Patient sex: M
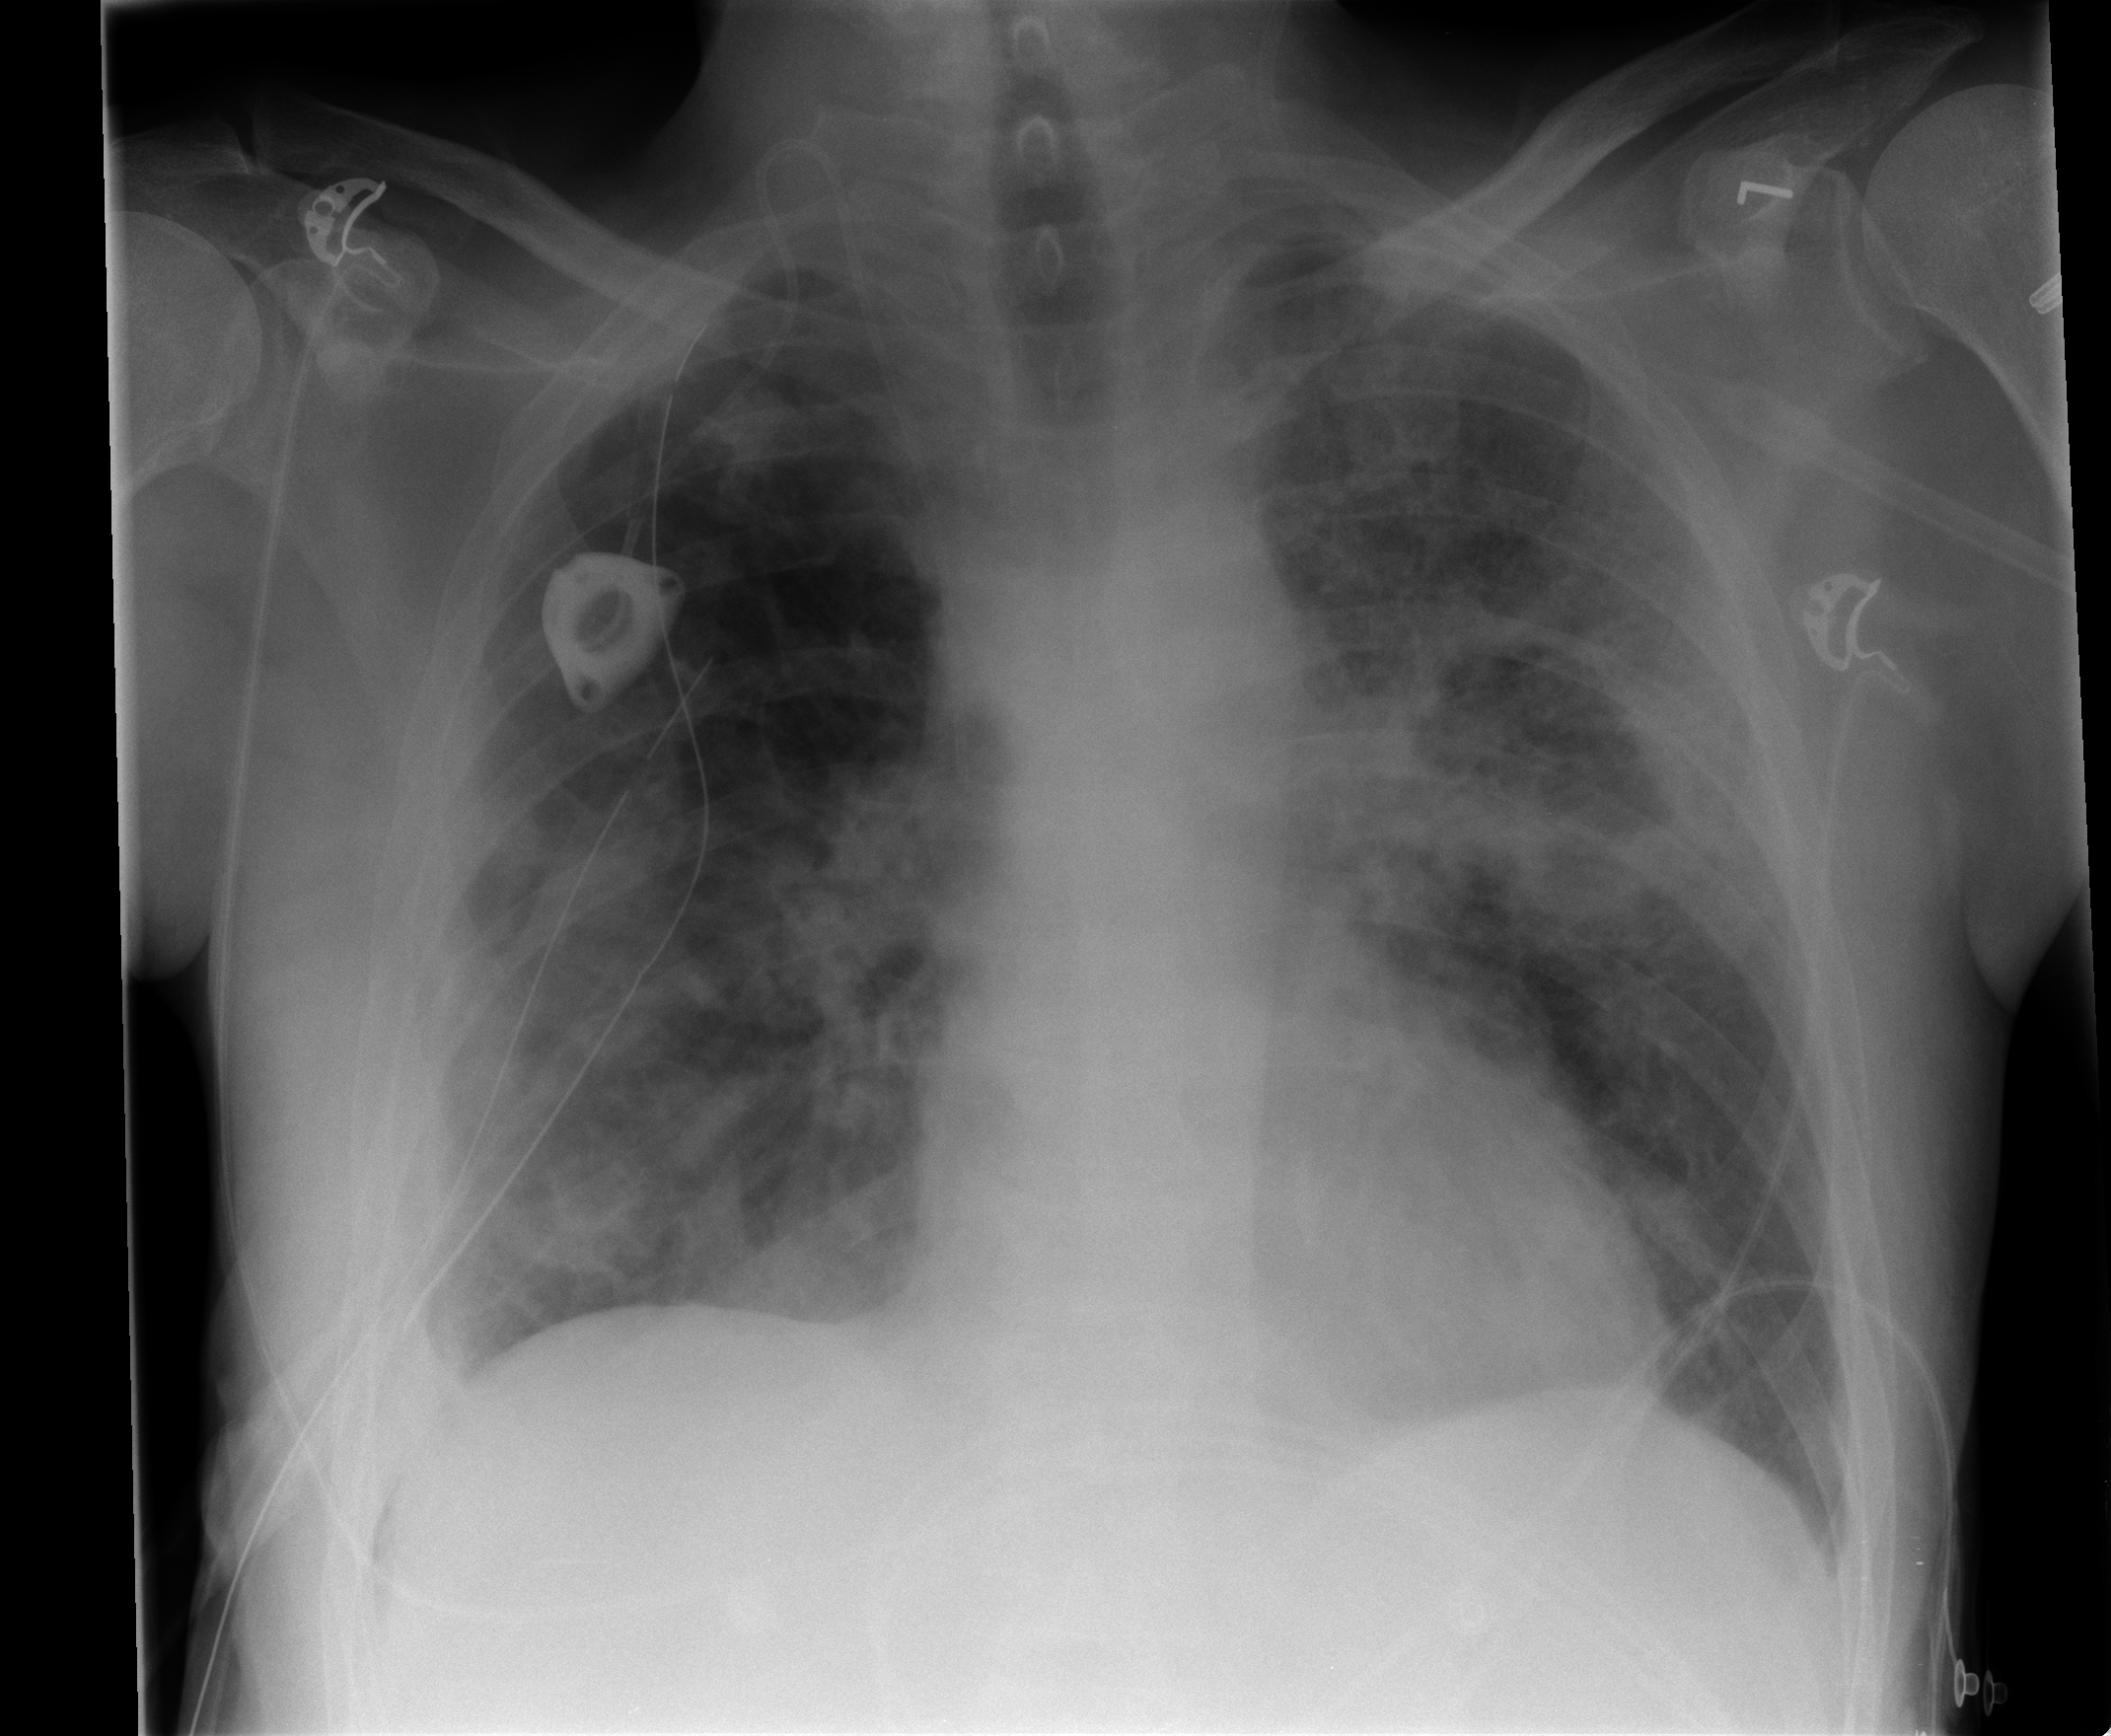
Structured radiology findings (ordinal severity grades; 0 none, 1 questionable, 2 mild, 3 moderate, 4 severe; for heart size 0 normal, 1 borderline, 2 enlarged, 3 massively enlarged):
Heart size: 0
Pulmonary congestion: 0
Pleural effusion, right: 0
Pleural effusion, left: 0
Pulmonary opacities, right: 2
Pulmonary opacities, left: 3
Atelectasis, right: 1
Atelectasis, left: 1